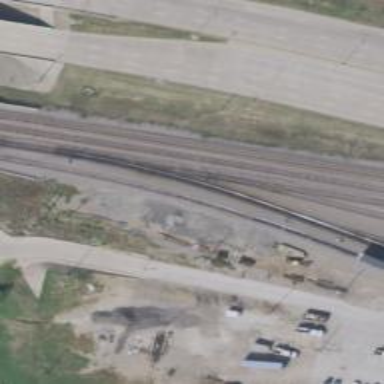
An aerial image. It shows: Abandoned railway yard.